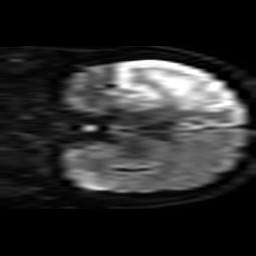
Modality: TRACE
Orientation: coronal
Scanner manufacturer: philips
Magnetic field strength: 3 T
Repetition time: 3.79 s
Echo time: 0.06104 s